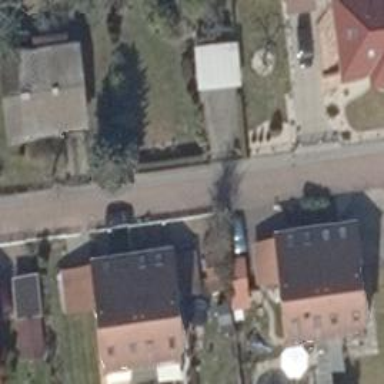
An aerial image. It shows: Driveway.